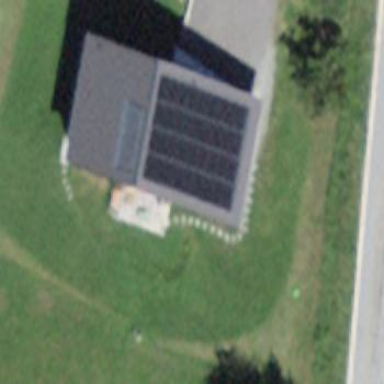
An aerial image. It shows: Solar photovoltaic panel generator.